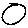
Label: sun